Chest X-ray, PA view. Patient: 60 years old, sex M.
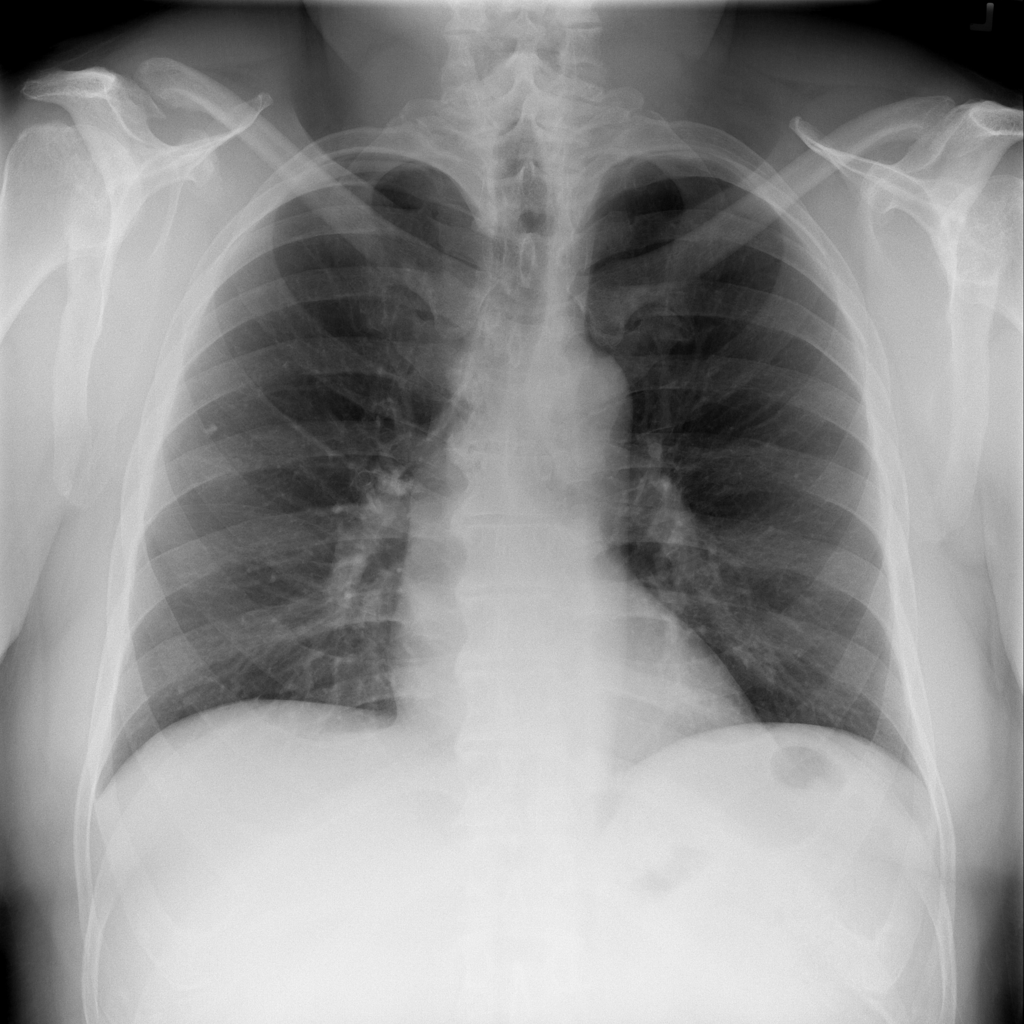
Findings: No Finding